Question: Count the number of objects in the diagram.
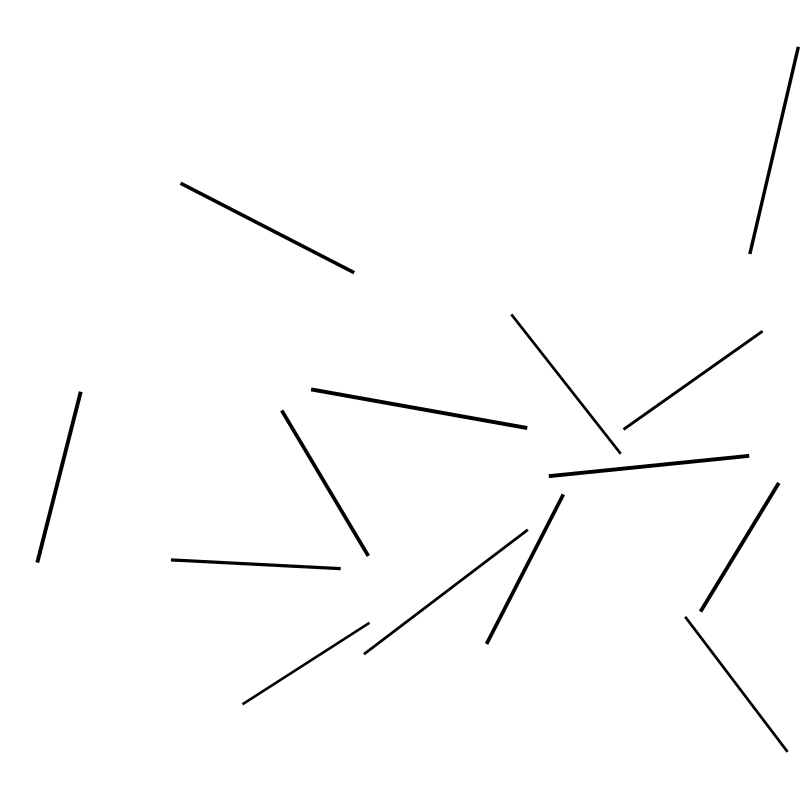
Answer: 14